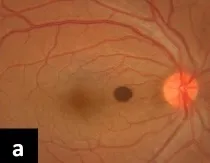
(a, d, g) Fundus photographs of case 1, case 2 and case 3 respectively, showing presumed congenital simple RPE hamartoma close to fovea without any hemorrhage or exudation in the surrounding retina.
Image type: ophthalmic_imaging (fundus_photograph)